The plot is a time-scale (wavelet) decomposition of a bearing vibration signal. Determine the bearing's health state. Answer with exactly one of: normal, inner_race, outer_race, ball.
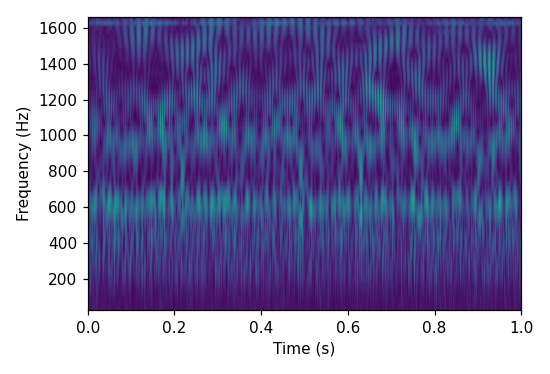
Answer: outer_race